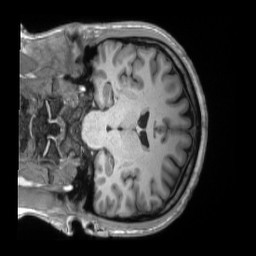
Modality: T1w
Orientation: coronal
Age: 47
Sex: male
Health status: ill
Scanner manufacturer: siemens
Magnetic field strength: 3 T
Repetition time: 2.2 s
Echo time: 0.00157 s